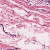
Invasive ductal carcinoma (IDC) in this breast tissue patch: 0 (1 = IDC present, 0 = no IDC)